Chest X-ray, PA view. Patient: 39 years old, sex F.
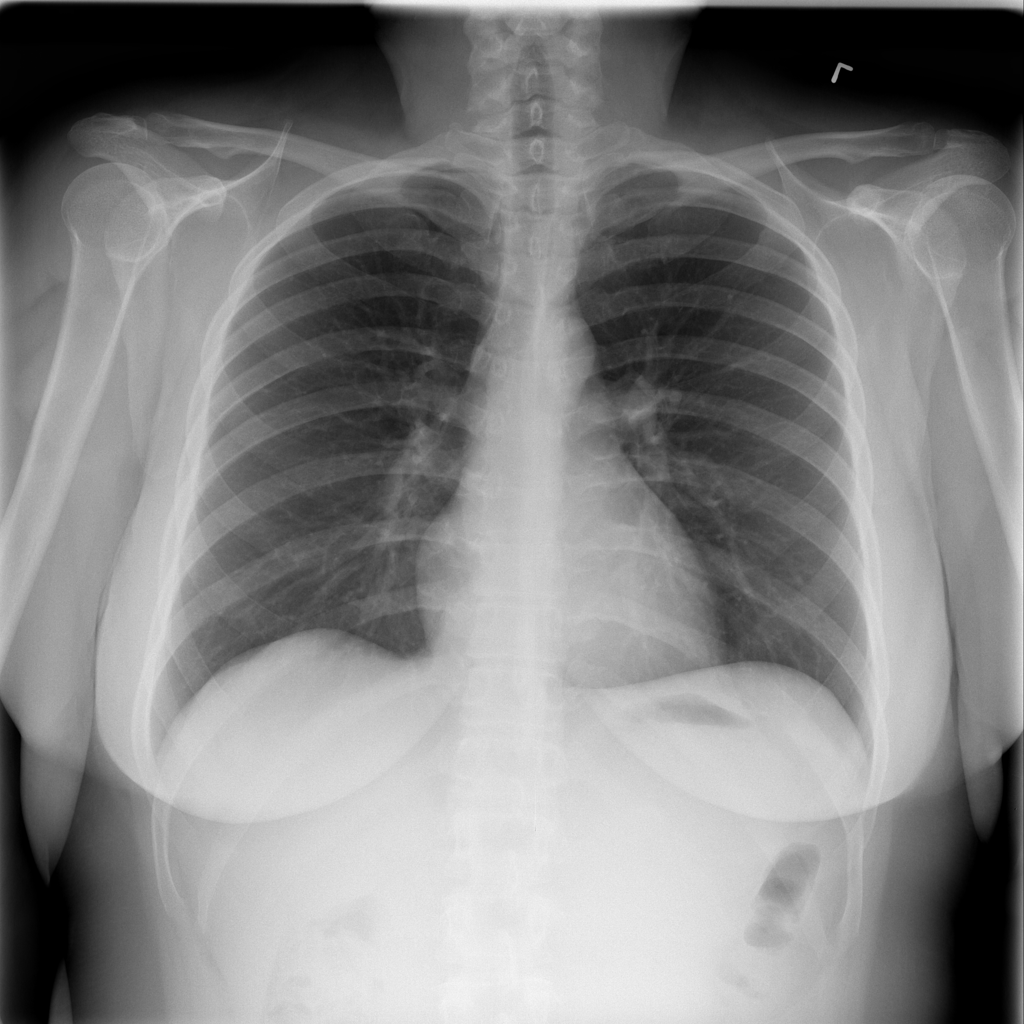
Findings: No Finding